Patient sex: M
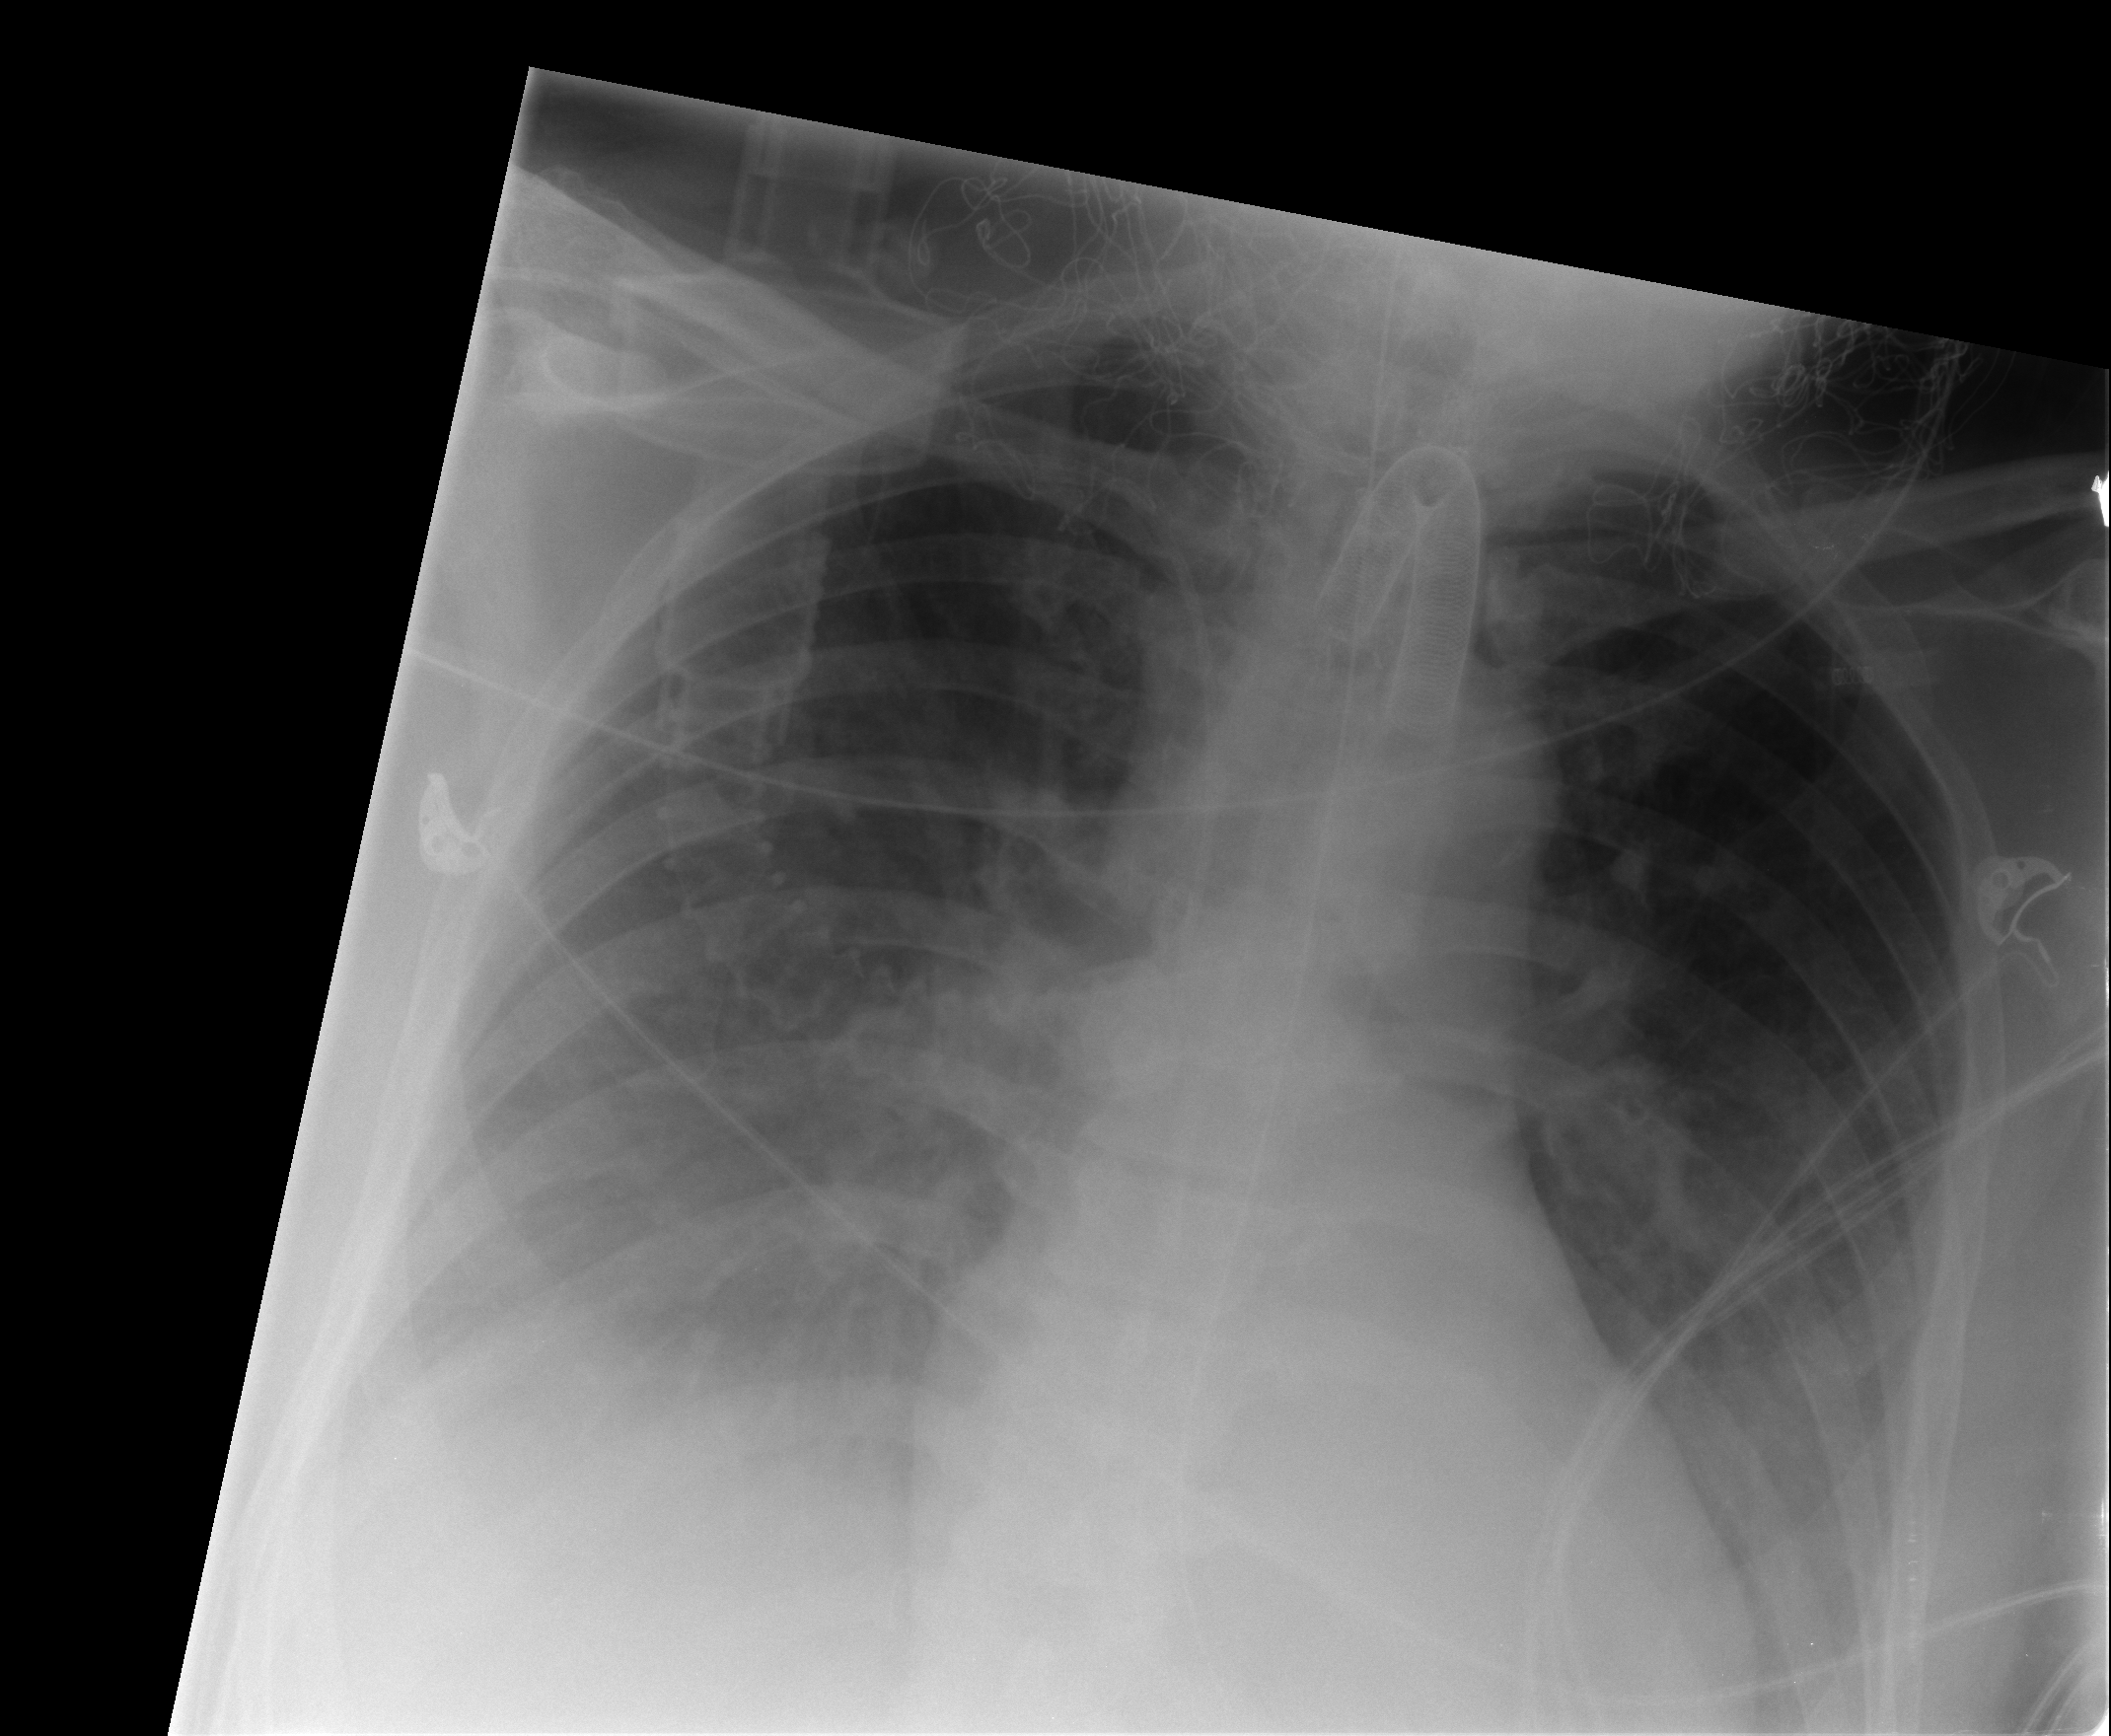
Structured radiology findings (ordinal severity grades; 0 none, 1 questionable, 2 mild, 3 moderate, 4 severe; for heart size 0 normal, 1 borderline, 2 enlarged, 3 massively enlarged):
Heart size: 2
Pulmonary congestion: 2
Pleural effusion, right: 2
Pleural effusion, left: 0
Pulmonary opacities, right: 0
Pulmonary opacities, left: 0
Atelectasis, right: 2
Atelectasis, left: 1